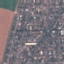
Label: Residential